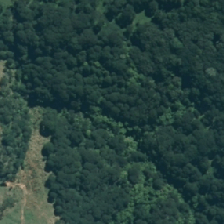
Land cover: manuka_kanuka